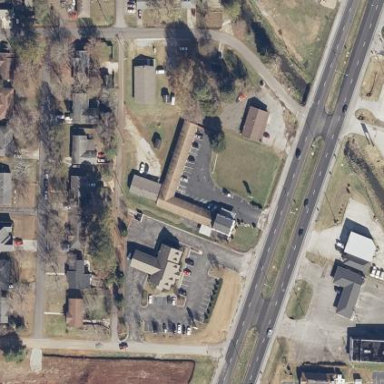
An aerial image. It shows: Building that is motel.